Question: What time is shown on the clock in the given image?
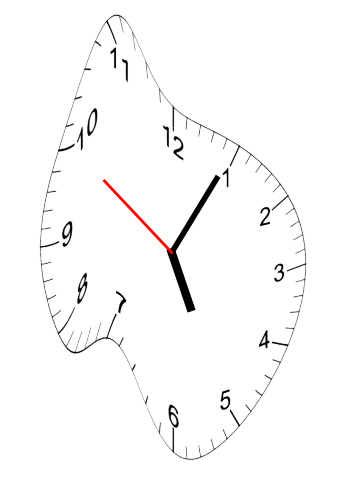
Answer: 05:04:50